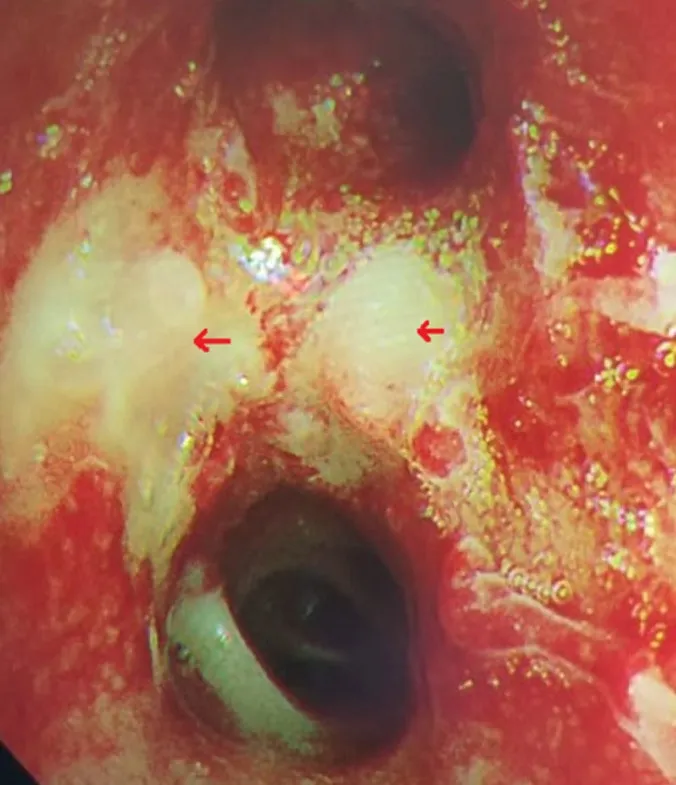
bronchoscopy showing inflammation and infiltration of the bronchial tree, covered with whitish granulations.
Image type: endoscopy (airway_endoscopy)